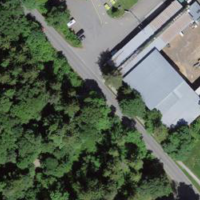
EUNIS habitat code: 44
Species observed at this site:
Epilobium hirsutum
Turdus viscivorus
Periparus ater